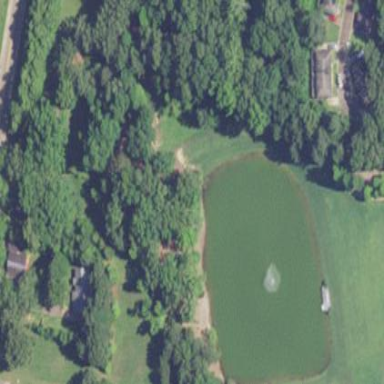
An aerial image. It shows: Peaceful lake or pond in natural setting.